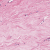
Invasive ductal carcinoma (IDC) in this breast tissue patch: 0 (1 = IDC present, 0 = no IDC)